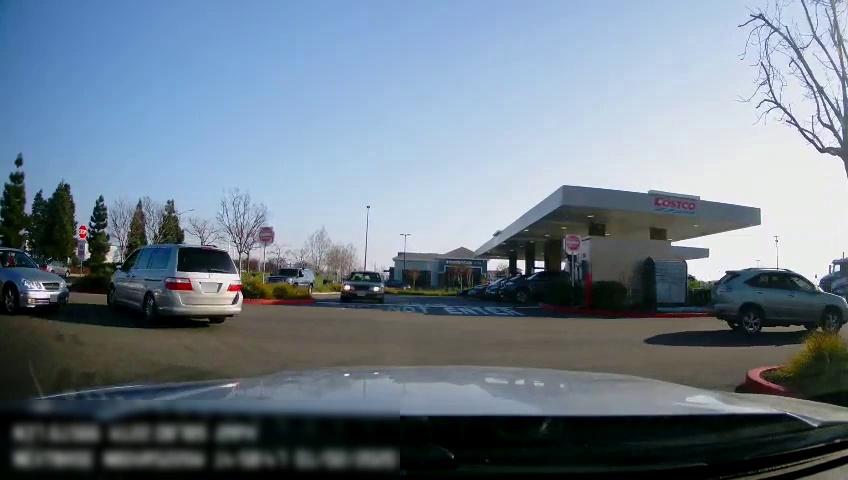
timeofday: Day
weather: Sunny
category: Drivable Space
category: Vehicles | Truck
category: Vehicles | SUV
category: Vehicles | Car
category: Vehicles | SUV
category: Vehicles | SUV
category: Vehicles | SUV
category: Vehicles | Car
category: Vehicles | SUV
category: Traffic | Signs
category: Traffic | Signs
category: Traffic | Signs